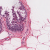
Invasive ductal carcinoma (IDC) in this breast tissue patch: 0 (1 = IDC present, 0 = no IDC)